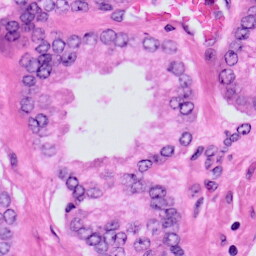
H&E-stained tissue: Prostate